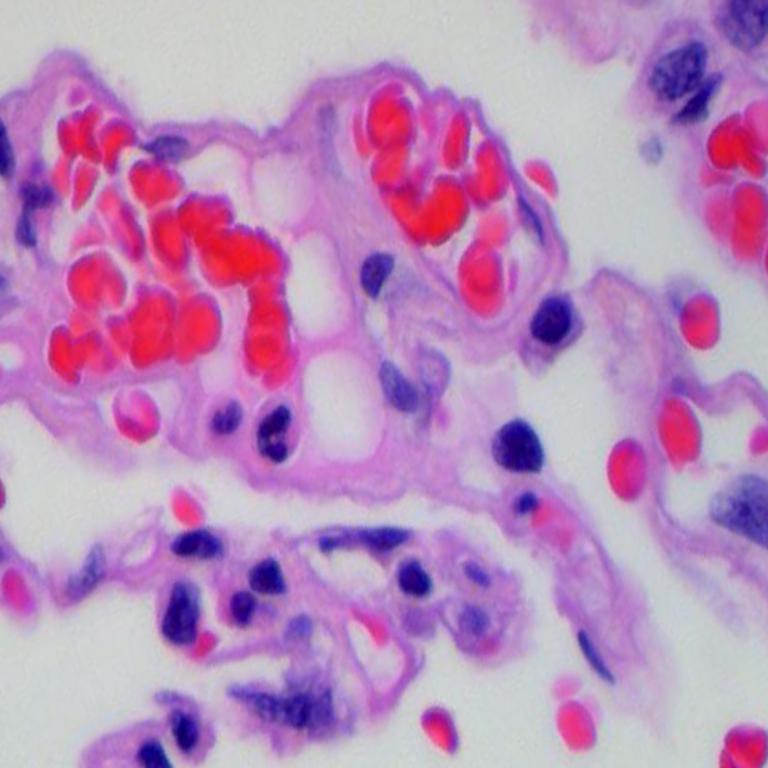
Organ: lung
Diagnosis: benign